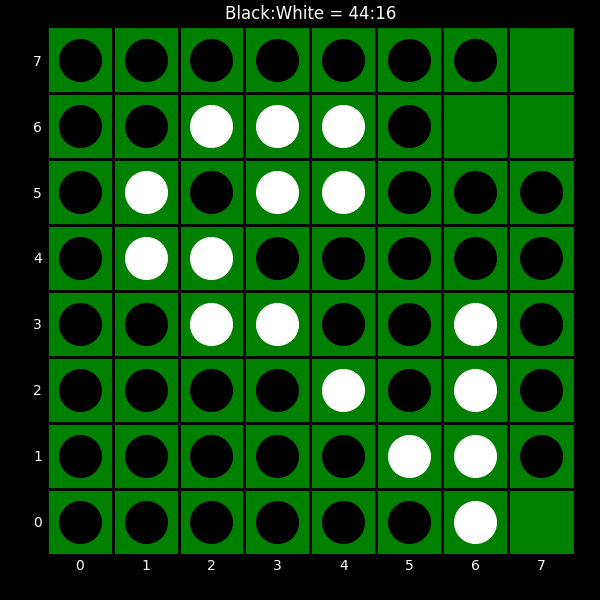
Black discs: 44
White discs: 16